Interaction volume radius: 10 \u00c5
Interaction volume height: 10 \u00c5
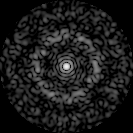
Disorder parameter: 0.8396